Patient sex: M
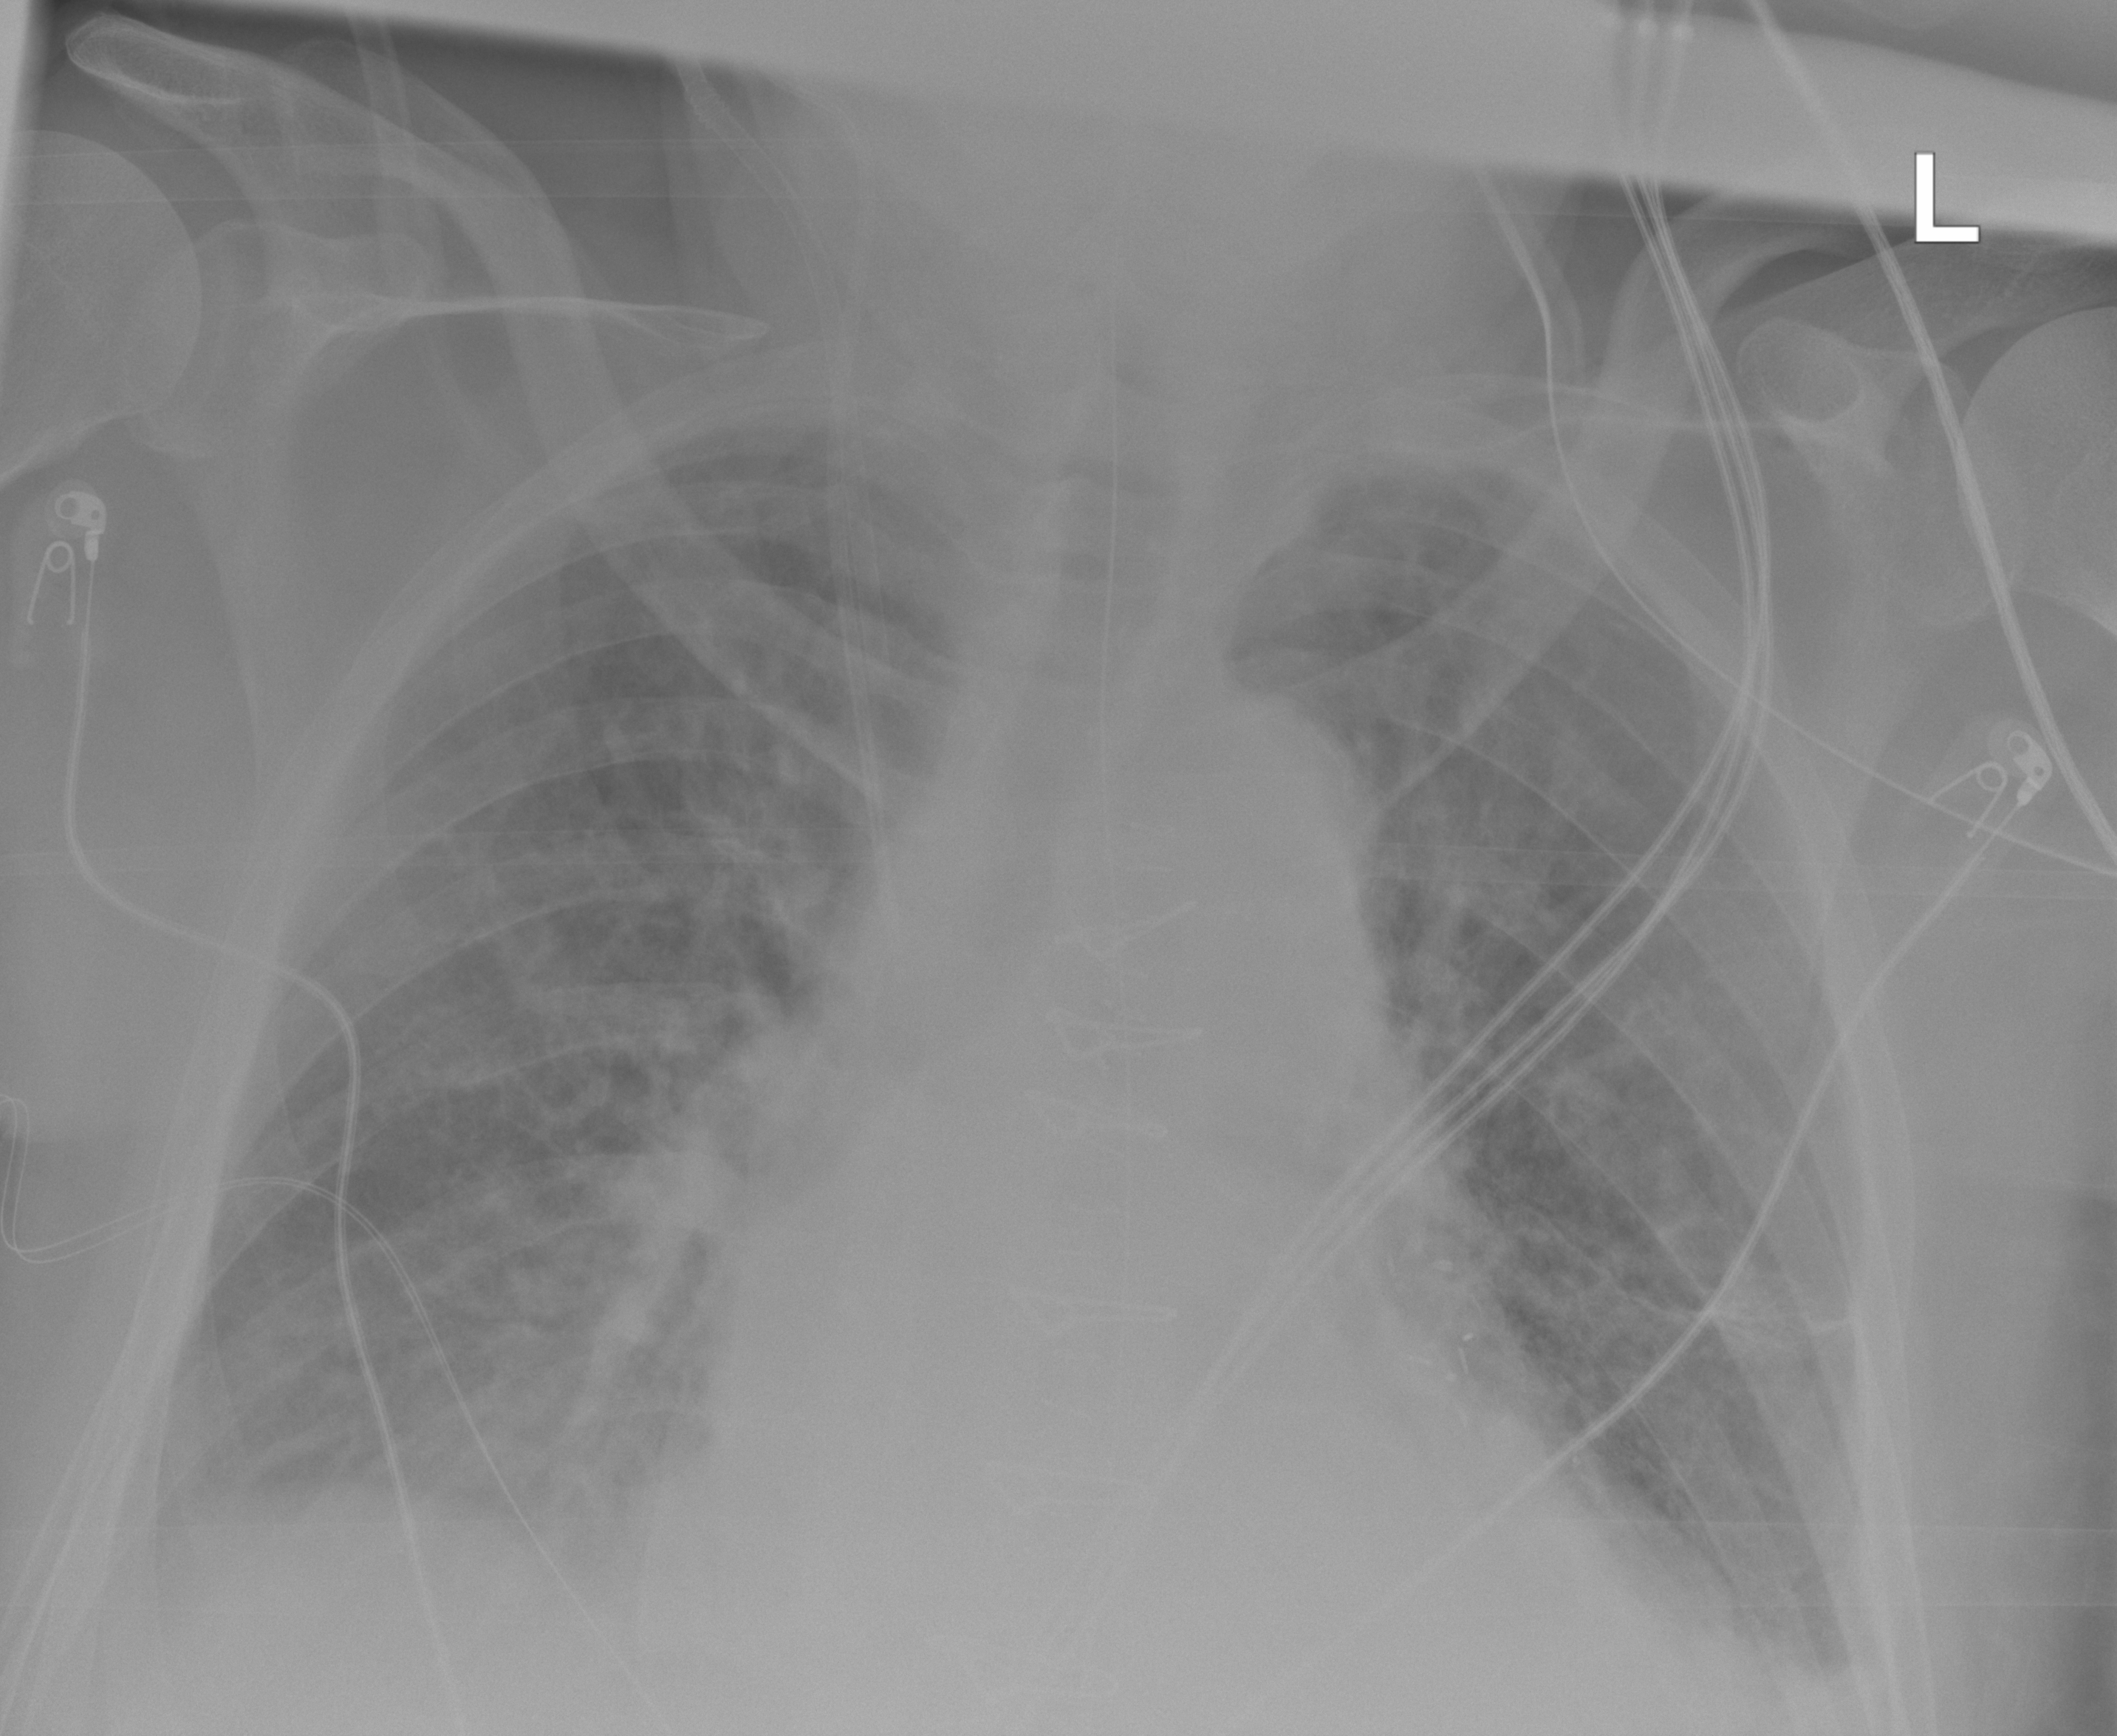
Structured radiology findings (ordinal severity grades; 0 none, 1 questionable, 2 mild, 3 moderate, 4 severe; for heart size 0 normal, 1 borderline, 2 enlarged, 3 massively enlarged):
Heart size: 2
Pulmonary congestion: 2
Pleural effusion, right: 2
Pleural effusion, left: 2
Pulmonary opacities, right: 1
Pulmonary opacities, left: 1
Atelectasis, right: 2
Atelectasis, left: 2